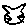
Label: cat